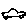
Label: car